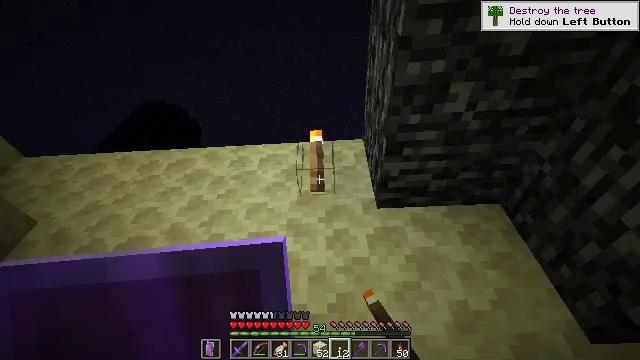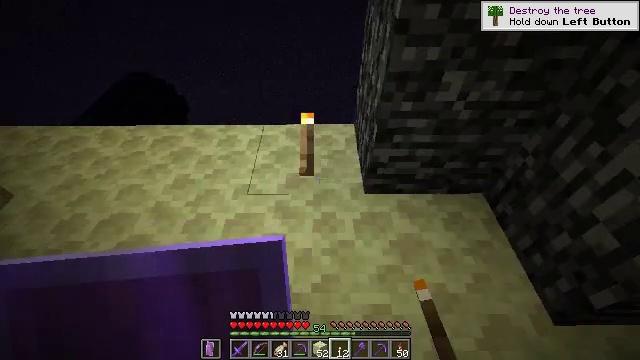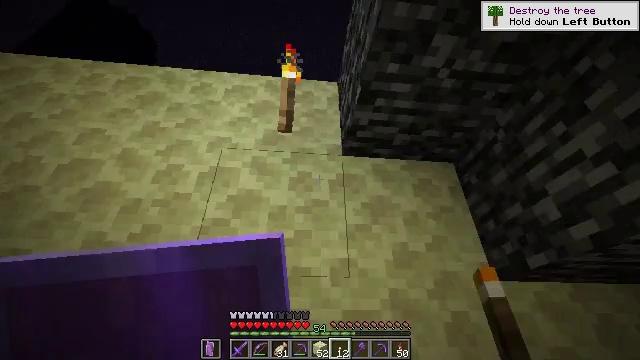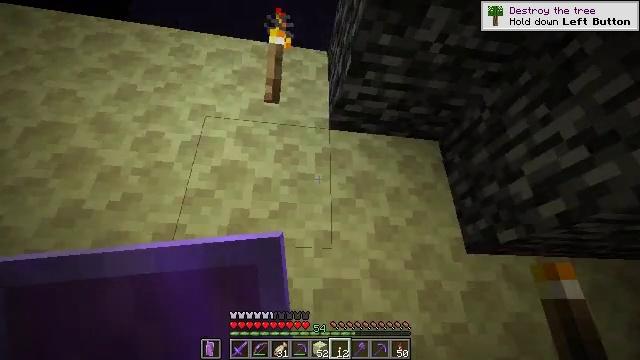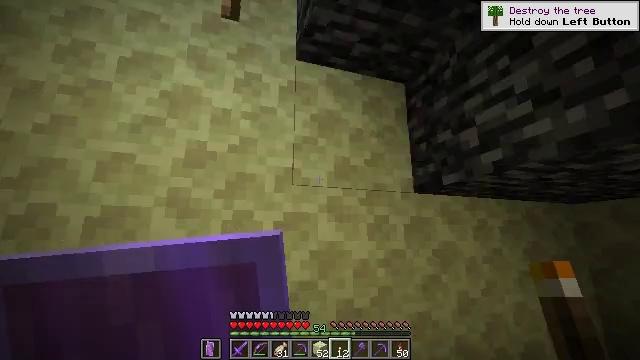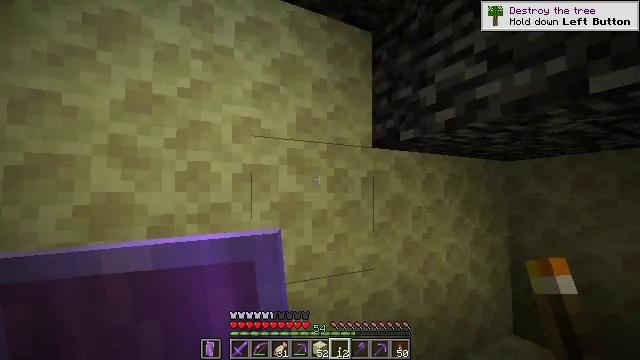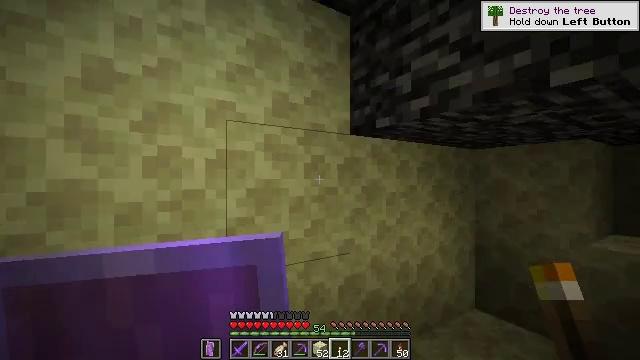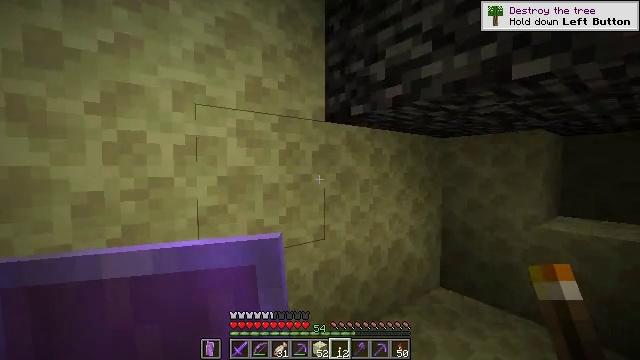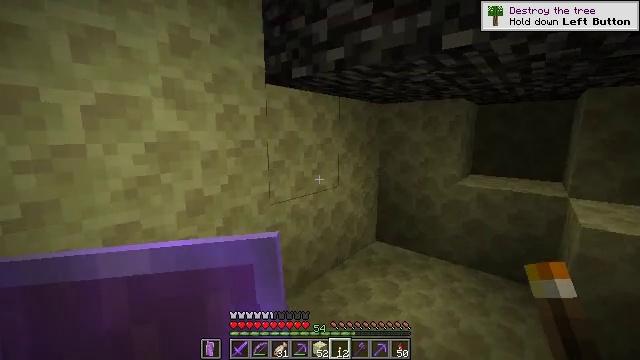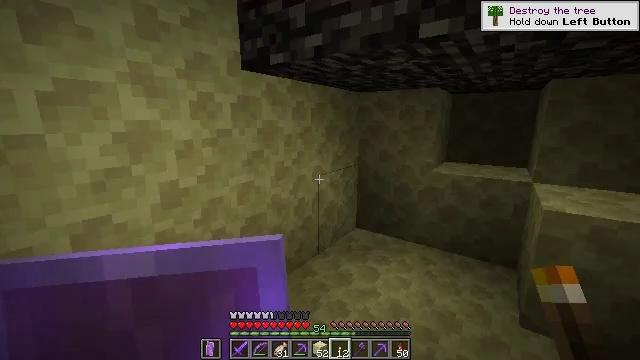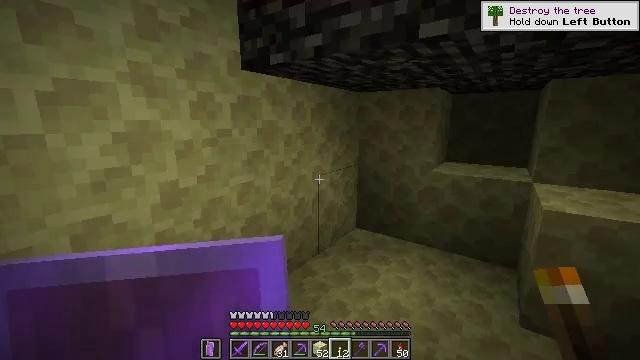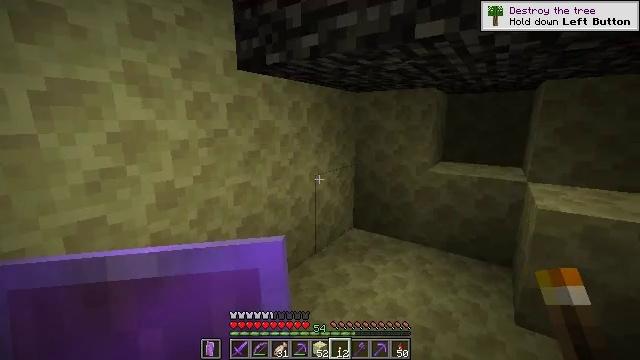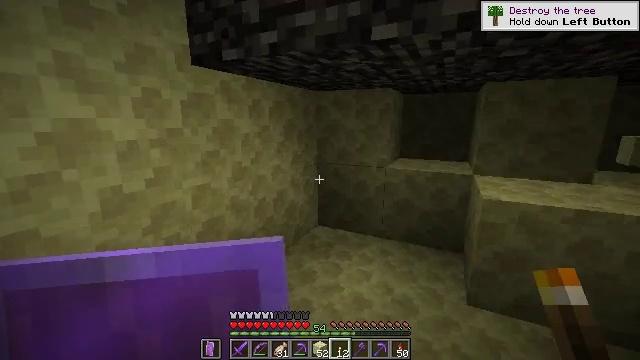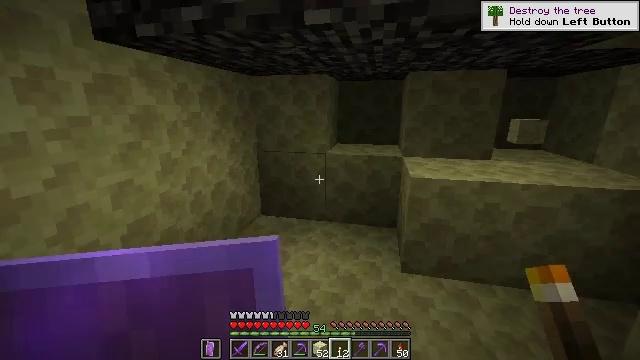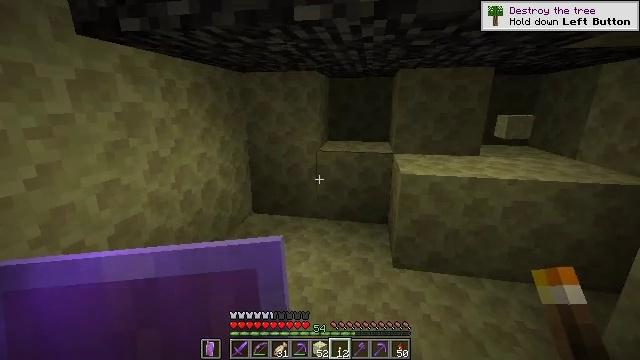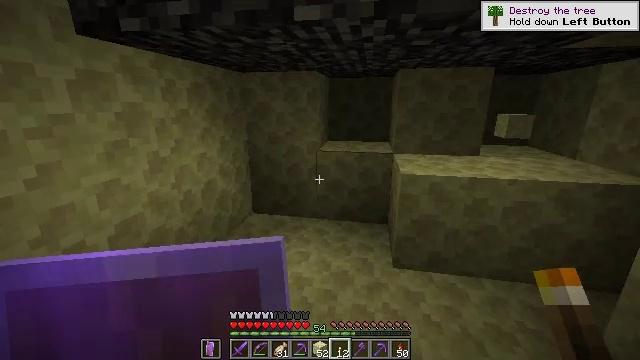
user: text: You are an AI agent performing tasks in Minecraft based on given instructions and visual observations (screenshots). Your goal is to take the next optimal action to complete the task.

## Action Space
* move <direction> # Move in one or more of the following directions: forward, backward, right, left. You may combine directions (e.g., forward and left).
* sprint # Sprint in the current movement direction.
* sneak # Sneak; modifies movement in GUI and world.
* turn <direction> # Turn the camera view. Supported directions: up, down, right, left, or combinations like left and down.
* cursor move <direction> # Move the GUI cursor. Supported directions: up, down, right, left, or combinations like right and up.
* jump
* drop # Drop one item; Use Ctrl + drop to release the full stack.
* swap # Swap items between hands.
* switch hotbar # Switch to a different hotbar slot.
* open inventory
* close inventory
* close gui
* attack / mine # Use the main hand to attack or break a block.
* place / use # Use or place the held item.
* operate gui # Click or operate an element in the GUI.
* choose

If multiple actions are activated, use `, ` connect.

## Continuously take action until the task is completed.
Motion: motion action
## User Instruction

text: Collect end stone for your base.
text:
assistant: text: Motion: turn right and down
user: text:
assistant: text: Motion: turn right and down
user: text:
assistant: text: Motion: turn right and down
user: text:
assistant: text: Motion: turn right and down
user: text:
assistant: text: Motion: turn right and down
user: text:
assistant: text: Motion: turn right and down
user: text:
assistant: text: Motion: turn right and down
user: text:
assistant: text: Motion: turn right and down
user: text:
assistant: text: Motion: turn right and down
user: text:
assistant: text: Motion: no_op
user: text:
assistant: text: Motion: no_op
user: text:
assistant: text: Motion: turn right
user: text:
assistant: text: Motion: turn right and down
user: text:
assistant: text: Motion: turn right
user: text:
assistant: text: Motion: no_op
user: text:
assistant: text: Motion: no_op
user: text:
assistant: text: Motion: move forward
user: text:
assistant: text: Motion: move forward
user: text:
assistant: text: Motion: move forward
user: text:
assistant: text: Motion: move forward
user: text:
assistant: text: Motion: move forward, turn left and up
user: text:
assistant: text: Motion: move forward, turn left
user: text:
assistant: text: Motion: turn left
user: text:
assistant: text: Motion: no_op
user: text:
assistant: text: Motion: no_op
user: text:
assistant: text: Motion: no_op
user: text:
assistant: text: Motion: no_op
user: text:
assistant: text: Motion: no_op
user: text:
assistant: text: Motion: no_op
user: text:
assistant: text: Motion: no_op